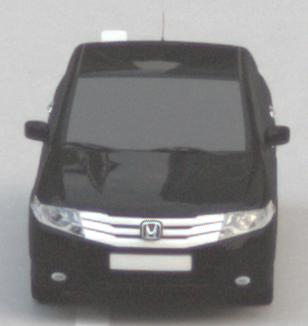
Make: Honda
Model: City
Detailed model: Gen. 6
Model produced from: 2008
Model produced until: 2013
Doors: 4
Color: black
Road condition: dry road
Daytime: morning or afternoon
Contrast: low contrast